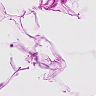
Metastatic tissue present: no